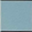
Piece: xx